Interaction volume radius: 5 \u00c5
Interaction volume height: 20 \u00c5
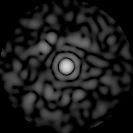
Disorder parameter: 0.8273